Question: I need help to merge 2 duplicate rows from the below result from my sql query.
Result

Query
'''
SELECT DISTINCT
a.[LocationID],
a.[BuildingCode],
a.[LocationCode],
a.[LocationName],
c.UserName,
d.RoleName
FROM
[dbo].[Location] a
LEFT OUTER JOIN
[dbo].[UserLocation] b ON a.LocationID = b.LocationID
LEFT OUTER JOIN
[dbo].[User] c ON b.UserID = c.UserID AND c.RoleID = 2
LEFT OUTER JOIN
[dbo].[Role] d ON c.RoleID = d.RoleID
'''
If you can see there are 2 rows with LocationId 3057, one with Role Admin and One with NULL. I want to merge them and want to show only one row with Role Admin.
Thank you for looking in to this.
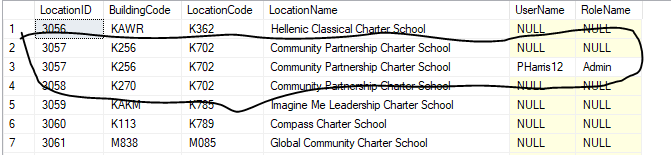
Answer: Try this:
'''
SELECT
a.[LocationID],
a.[BuildingCode],
a.[LocationCode],
a.[LocationName],
MAX(c.UserName) UserName,
MAX(d.RoleName ) RoleName
FROM
[dbo].[Location] a
LEFT OUTER JOIN
[dbo].[UserLocation] b ON a.LocationID = b.LocationID
LEFT OUTER JOIN
[dbo].[User] c ON b.UserID = c.UserID AND c.RoleID = 2
LEFT OUTER JOIN
[dbo].[Role] d ON c.RoleID = d.RoleID
GROUP BY
a.[LocationID],
a.[BuildingCode],
a.[LocationCode],
a.[LocationName]
'''